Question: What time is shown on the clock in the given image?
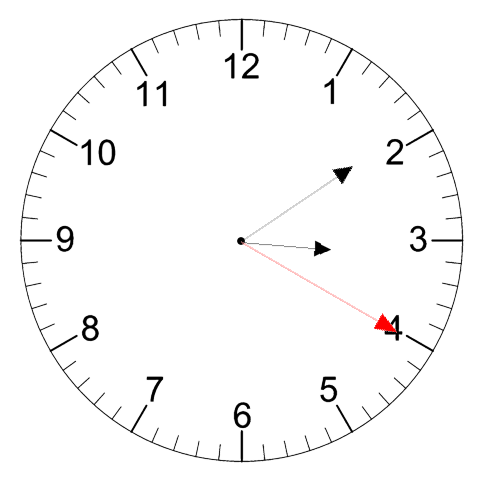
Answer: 03:09:20